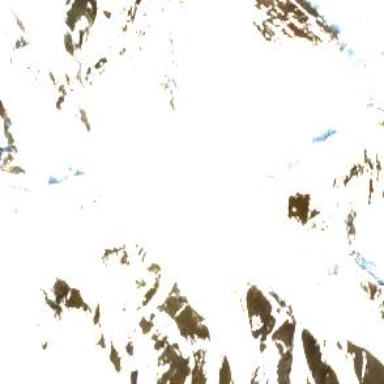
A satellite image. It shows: Majestic glacier in the distance.